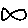
Label: fish